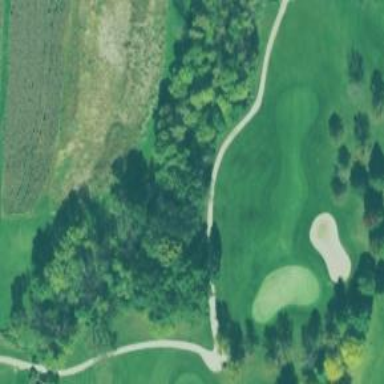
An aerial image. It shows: Path for both road and golf.